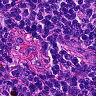
Metastatic tissue present: no